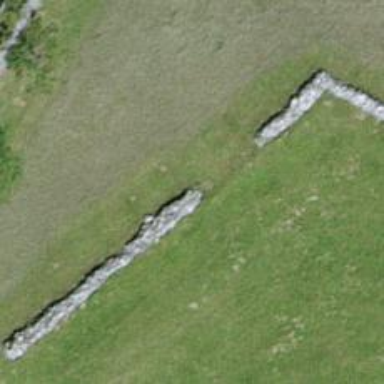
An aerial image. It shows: Wall is shown in the image.